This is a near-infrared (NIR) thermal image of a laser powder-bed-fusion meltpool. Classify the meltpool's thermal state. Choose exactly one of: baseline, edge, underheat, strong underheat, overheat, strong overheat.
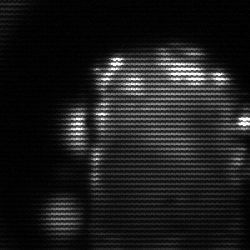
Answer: baseline